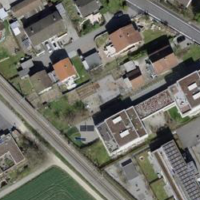
EUNIS habitat code: 54
Species observed at this site:
Silene dioica
Dactylis glomerata